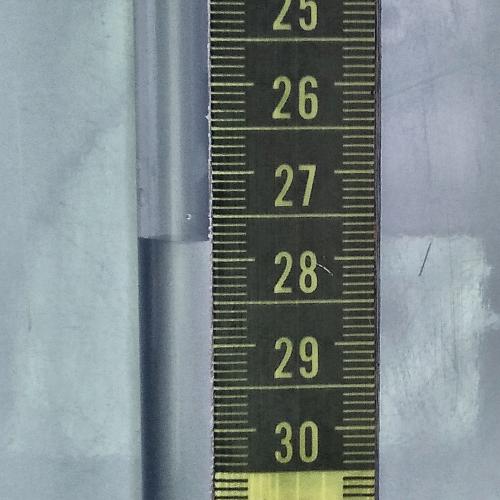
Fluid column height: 27.8 cm